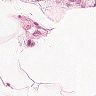
Metastatic tissue present: no